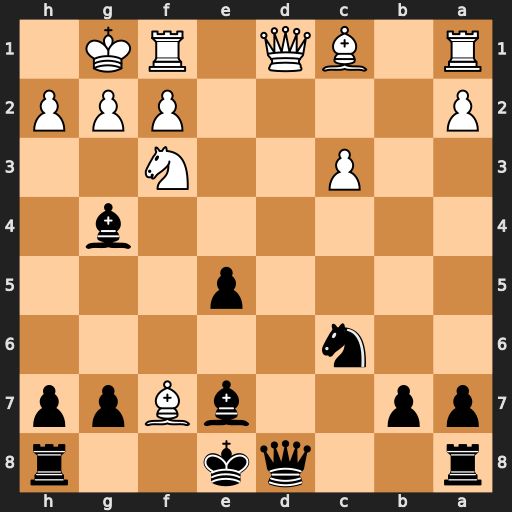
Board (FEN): r2qk2r/pp2bBpp/2n5/4p3/6b1/2P2N2/P4PPP/R1BQ1RK1
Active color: b
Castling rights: kq
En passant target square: -
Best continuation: Kxf7 Ng5+ Bxg5